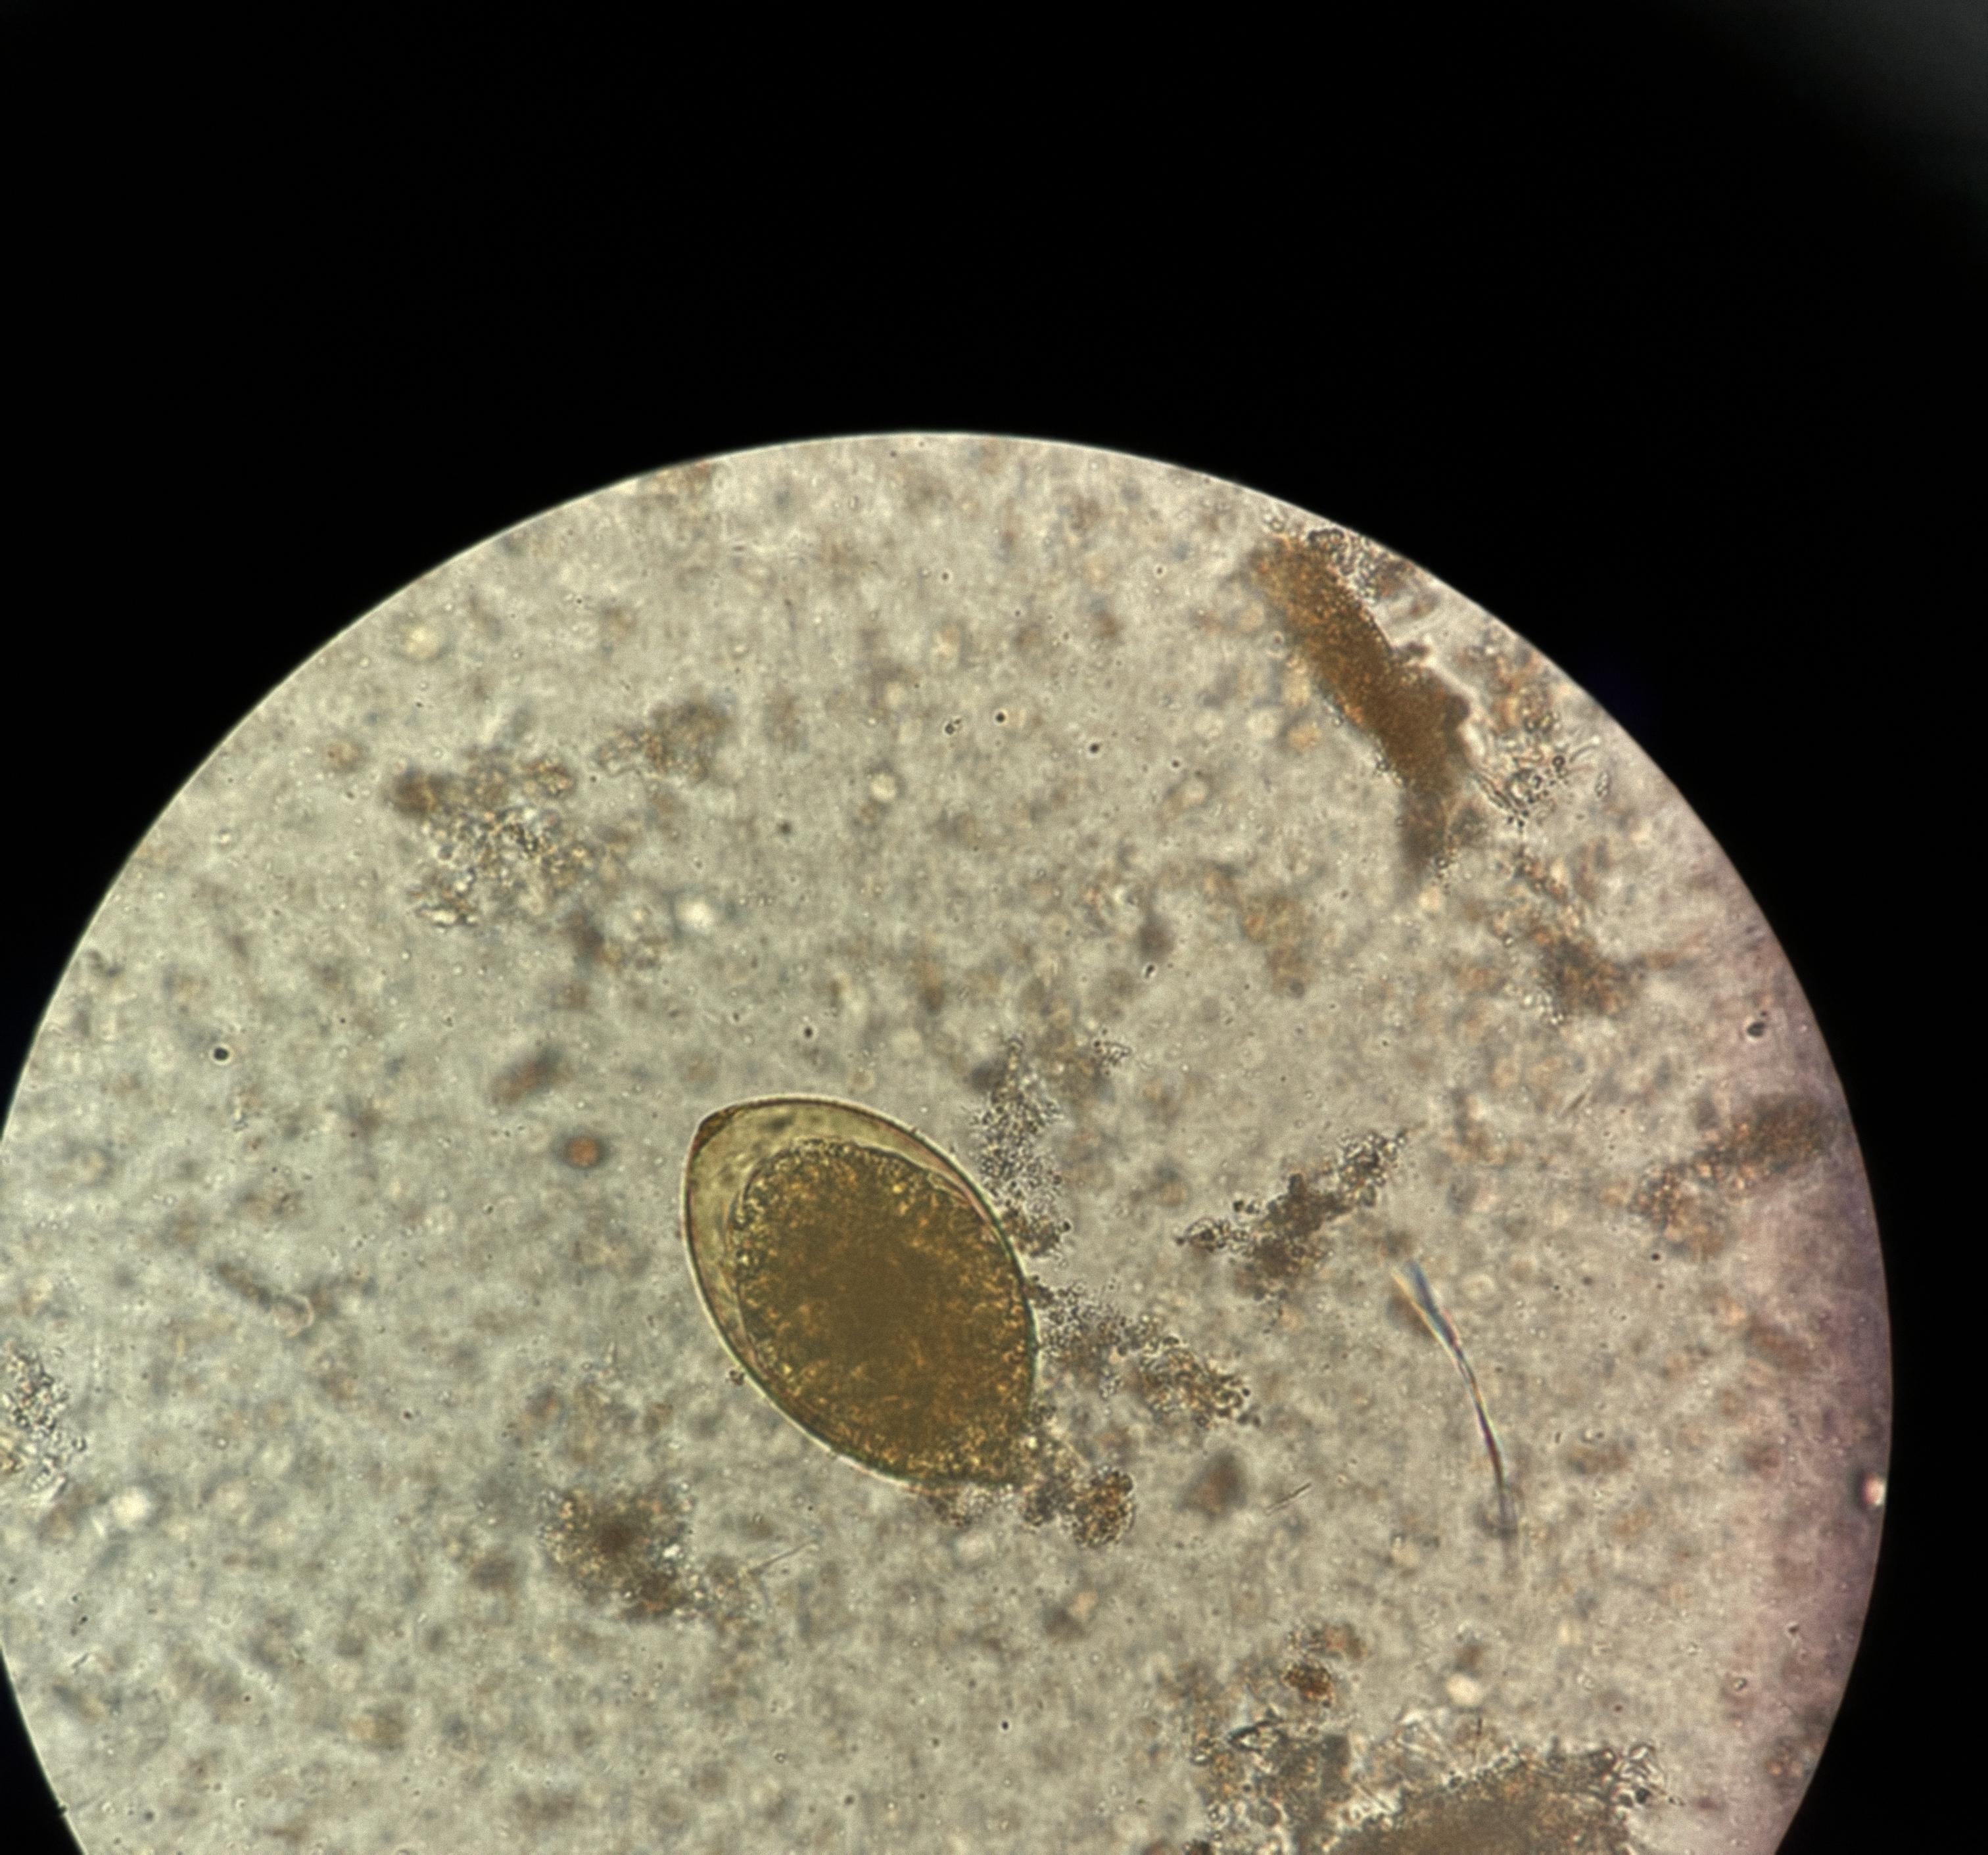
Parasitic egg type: Fasciolopsis buski